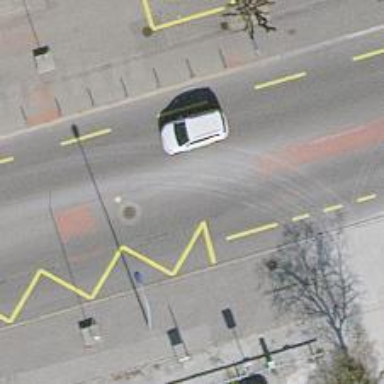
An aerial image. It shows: Bus stop with designated public transport stop position.